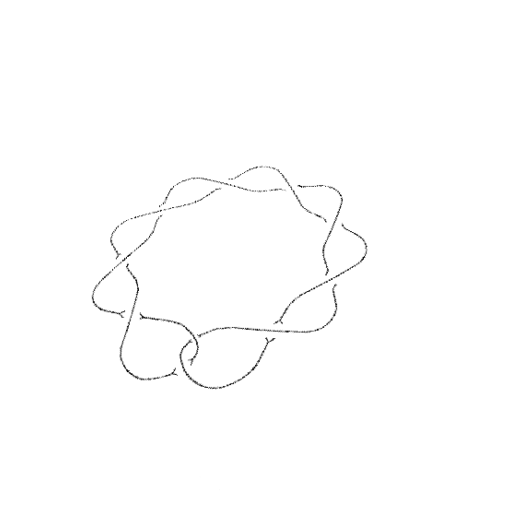
Crossing number: 10